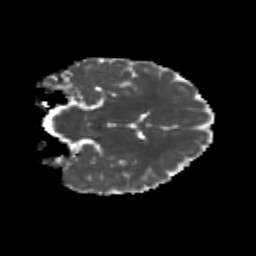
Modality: MD
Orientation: coronal
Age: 20
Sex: female
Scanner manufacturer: siemens
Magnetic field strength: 3 T
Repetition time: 3.5 s
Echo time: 0.104 s